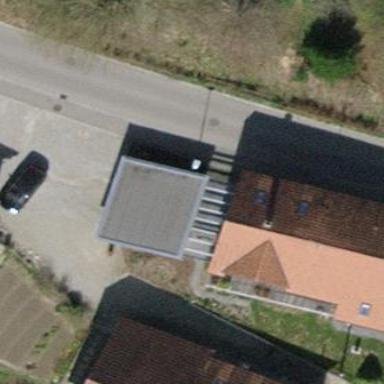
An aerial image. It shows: Garage.